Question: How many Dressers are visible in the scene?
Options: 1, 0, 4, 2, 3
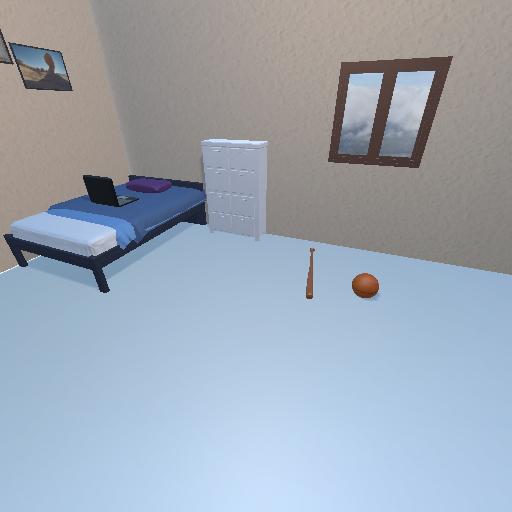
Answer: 1